Field crop: maize
Growth stage: 2
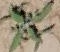
Species: atriplex